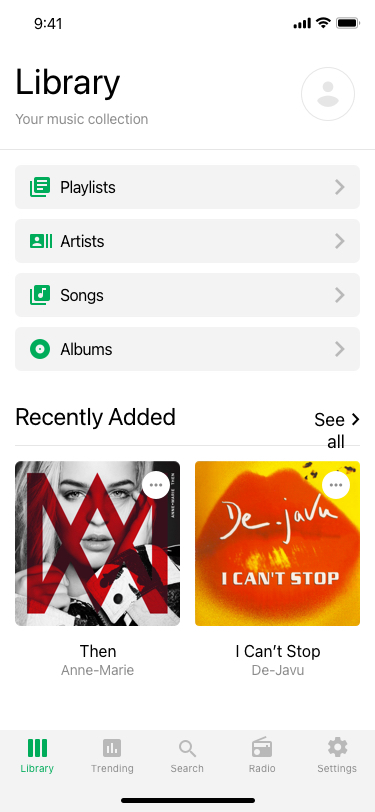
Text in this UI design:
KK
9:41 AM
Recently Added
See all
Then
Anne-Marie
I Can’t Stop
De-Javu
Library
Your music collection
Playlists
Artists
Songs
Albums
Settings
Radio
Search
Trending
Library